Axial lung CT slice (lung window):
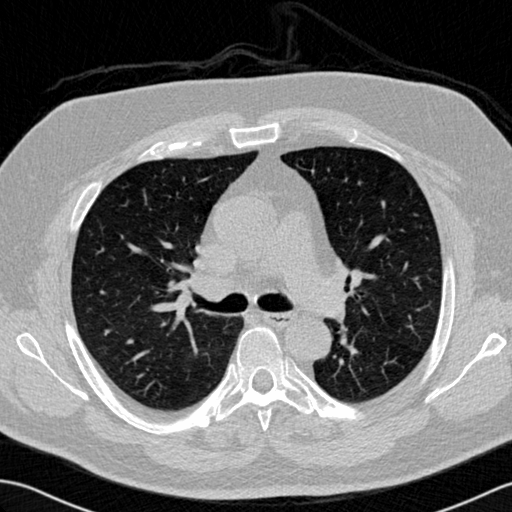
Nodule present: no